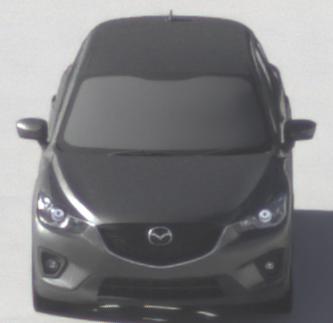
Make: Mazda
Model: CX-5 2.0 SKYACTIV-G 160
Detailed model: CX-5 (GH)
Model produced from: 2012/04
Model produced until: 2015/02
Doors: 5
Color: gray
Road condition: dry road
Daytime: morning or afternoon
Contrast: high contrast